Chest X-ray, PA view. Patient: 47 years old, sex F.
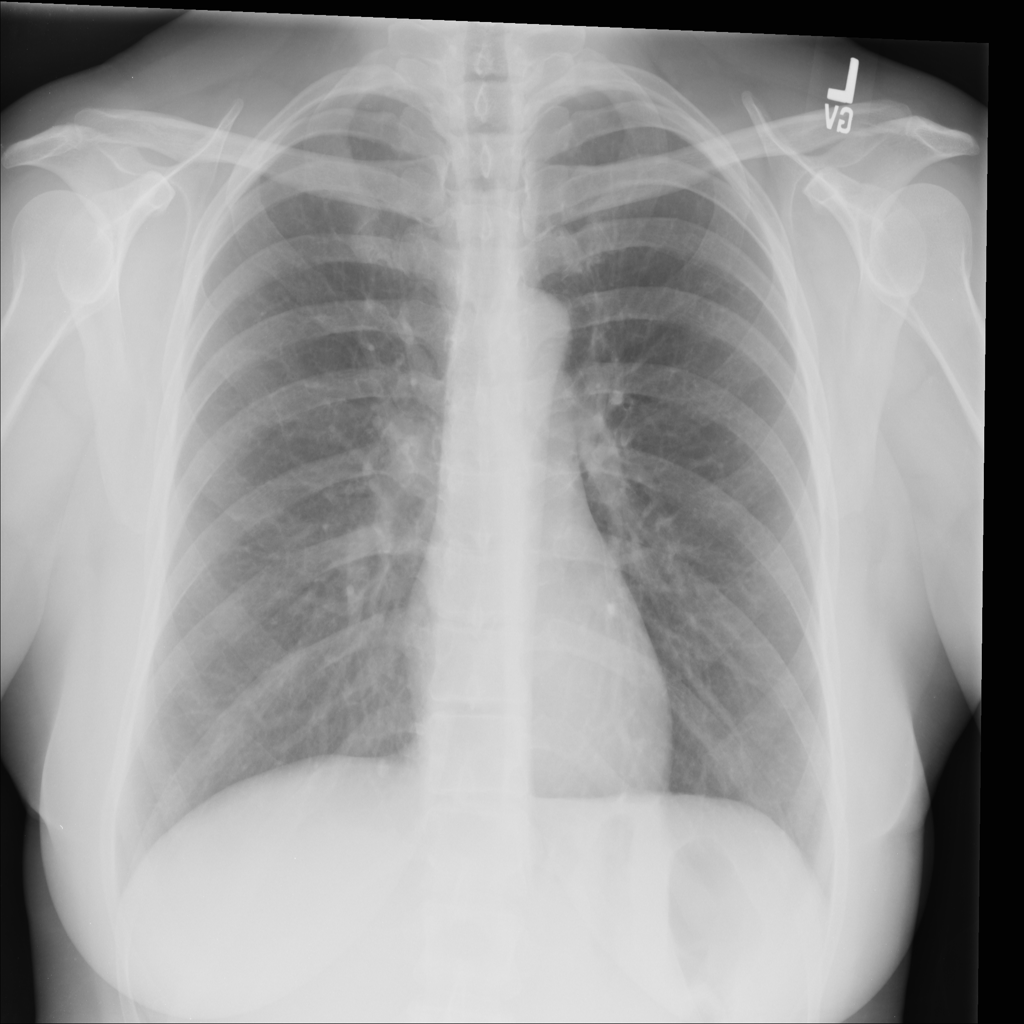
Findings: No Finding